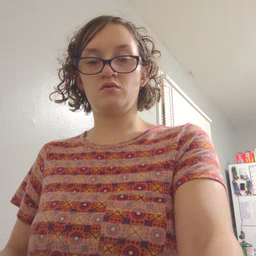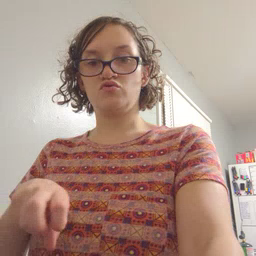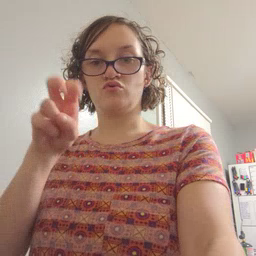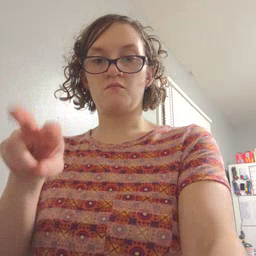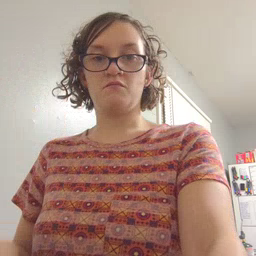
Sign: jump